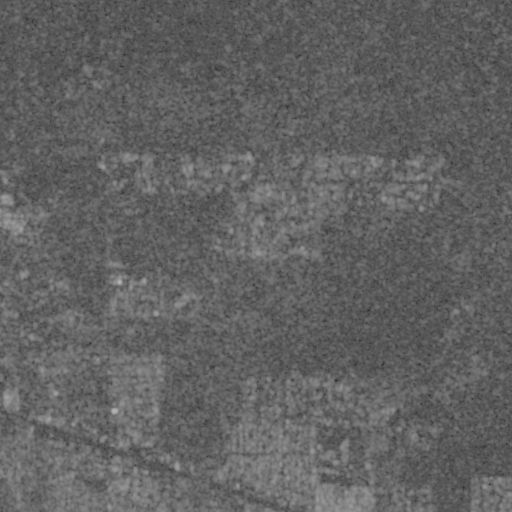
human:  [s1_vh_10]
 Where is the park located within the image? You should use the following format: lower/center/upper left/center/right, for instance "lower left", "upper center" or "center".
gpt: The park is located in the lower left of the image.
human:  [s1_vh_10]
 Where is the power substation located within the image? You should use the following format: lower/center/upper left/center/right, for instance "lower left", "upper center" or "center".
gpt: The power substation is located in the upper left of the image.
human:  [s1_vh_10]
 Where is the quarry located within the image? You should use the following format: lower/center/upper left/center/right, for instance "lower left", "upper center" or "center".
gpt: The quarry is located in the lower right of the image.
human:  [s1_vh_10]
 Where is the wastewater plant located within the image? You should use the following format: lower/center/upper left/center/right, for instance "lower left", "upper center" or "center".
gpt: The wastewater plant is located in the lower left of the image.
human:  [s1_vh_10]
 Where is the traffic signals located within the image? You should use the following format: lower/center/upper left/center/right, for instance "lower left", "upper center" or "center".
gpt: The traffic signals is located in the lower left of the image.
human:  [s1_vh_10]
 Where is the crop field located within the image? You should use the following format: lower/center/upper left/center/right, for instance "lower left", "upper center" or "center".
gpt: There is no crop field in the image.

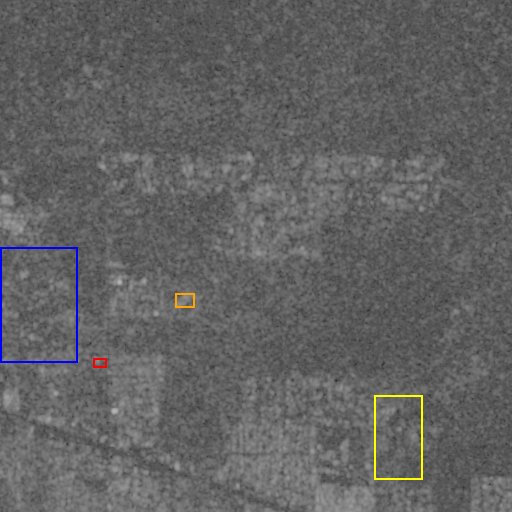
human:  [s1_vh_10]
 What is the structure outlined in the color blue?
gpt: The structure outlined in blue is a park.
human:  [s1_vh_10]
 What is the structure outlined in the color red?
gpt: The structure outlined in red is a parking lot.
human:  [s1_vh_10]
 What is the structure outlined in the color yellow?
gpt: The structure outlined in yellow is a quarry.
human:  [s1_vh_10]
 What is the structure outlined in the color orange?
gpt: The structure outlined in orange is a building.
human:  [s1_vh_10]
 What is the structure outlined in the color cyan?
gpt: There is no cyan outline.